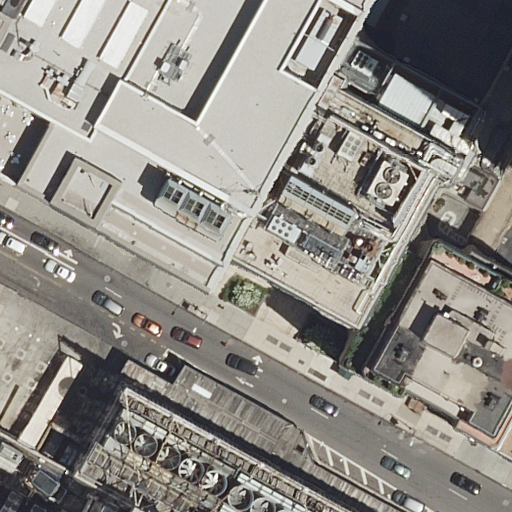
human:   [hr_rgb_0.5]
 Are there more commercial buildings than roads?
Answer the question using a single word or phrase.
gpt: no

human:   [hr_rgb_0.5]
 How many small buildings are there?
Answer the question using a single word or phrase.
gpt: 0

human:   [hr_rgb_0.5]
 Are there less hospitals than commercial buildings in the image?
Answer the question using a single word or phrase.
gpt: no

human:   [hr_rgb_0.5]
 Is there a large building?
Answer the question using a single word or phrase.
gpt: yes

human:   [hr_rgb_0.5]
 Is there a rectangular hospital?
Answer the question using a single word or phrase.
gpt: yes

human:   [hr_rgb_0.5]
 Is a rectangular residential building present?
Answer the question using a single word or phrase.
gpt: yes

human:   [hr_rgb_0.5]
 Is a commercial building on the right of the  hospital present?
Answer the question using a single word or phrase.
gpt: no

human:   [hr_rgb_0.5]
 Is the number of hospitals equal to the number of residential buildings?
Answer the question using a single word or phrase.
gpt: no

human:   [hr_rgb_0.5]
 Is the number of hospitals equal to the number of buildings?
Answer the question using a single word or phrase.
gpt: no

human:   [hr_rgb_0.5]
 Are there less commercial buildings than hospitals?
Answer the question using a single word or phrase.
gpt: yes

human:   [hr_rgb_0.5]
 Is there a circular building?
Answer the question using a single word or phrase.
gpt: no

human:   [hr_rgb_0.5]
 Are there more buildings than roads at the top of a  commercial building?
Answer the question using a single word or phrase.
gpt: yes

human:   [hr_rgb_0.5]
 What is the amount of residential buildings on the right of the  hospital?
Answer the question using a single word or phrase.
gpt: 5

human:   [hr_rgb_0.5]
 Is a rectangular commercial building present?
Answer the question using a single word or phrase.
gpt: no

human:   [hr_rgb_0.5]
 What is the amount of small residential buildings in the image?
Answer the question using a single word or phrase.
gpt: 0

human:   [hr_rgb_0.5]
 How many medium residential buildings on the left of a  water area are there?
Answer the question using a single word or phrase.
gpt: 0

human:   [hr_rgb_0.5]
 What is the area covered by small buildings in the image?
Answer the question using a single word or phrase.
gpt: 0m2

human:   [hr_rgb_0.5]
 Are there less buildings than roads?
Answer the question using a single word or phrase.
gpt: no

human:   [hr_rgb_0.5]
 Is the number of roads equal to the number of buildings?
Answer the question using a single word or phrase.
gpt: no

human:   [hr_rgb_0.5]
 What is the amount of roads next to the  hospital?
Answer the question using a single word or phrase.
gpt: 2

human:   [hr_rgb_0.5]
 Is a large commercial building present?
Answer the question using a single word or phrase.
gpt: no

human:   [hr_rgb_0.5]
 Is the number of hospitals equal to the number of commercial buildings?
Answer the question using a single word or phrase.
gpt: no

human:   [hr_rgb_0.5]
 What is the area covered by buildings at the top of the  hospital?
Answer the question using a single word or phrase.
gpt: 4935m2

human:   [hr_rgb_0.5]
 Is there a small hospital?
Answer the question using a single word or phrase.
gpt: no

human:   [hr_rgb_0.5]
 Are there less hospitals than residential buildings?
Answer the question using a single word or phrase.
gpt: yes

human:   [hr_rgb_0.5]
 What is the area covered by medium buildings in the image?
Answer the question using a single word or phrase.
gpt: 197m2

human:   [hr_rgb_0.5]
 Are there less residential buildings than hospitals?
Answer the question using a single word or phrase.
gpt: no

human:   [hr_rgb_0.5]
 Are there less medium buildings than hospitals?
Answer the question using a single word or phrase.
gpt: no

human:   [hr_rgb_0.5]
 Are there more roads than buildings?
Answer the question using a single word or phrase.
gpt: no

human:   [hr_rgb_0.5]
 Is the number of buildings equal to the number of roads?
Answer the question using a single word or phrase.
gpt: no

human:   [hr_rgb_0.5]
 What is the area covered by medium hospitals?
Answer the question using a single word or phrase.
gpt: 0m2

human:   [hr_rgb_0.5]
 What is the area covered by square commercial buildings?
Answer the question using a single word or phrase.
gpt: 0m2

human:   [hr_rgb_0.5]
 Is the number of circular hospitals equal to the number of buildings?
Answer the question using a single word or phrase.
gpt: no

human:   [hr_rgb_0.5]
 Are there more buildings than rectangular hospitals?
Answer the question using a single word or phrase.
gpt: yes

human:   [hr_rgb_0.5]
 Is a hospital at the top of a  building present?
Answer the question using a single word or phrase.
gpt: no

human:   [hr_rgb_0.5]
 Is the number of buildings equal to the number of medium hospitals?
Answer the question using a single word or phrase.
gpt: no